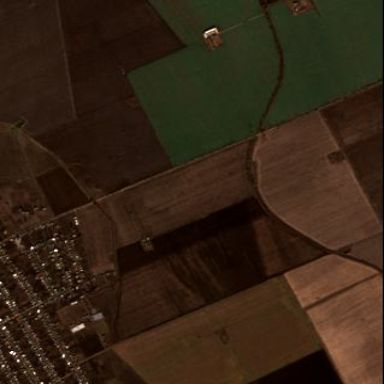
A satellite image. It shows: View of farmland.